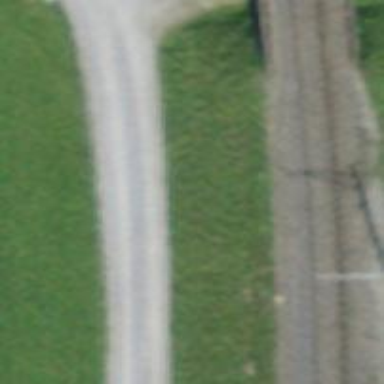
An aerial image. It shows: Track with fine gravel surface of grade2 quality.